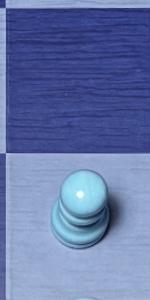
Label: Pawn_White